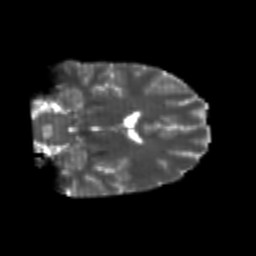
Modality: T2w
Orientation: coronal
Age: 22
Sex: female
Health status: healthy
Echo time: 0.074 s